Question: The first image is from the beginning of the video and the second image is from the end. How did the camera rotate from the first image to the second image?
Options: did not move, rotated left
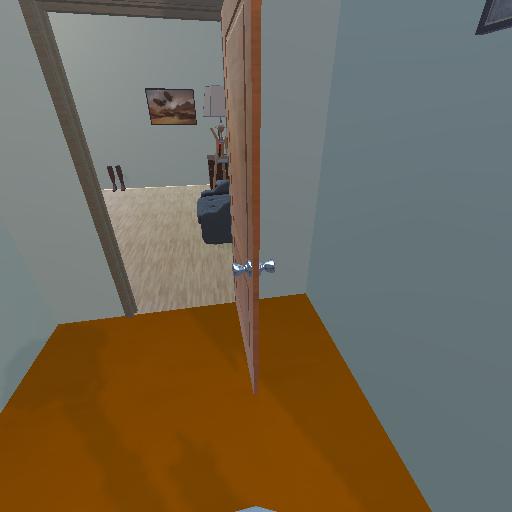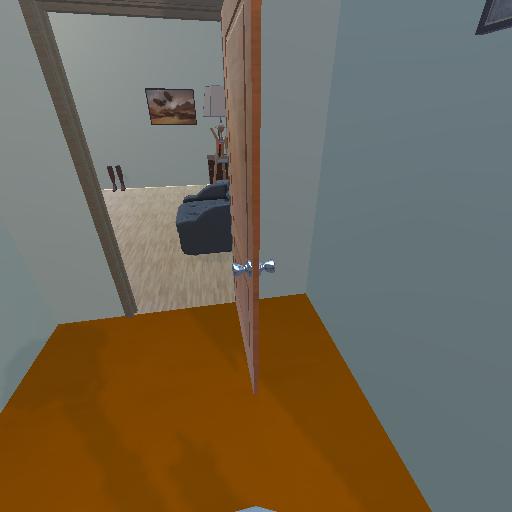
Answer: did not move